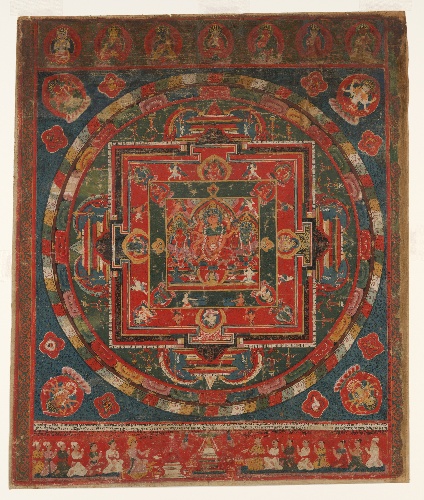
Date: dated to 1777 (Samvat 897)
Object type: Tangka
Classification: Paintings
Medium: Distemper on cloth
Culture: Nepal
Dimensions: Image: 33 3/4 × 28 1/2 in. (85.7 × 72.4 cm)
Framed: 52 1/2 × 38 1/4 × 1 5/8 in. (133.4 × 97.2 × 4.1 cm)
Department: Asian Art
Credit line: Gift of Stephen and Sharon Davies Collection, 2015
Accession year: 2015
Repository: Metropolitan Museum of Art, New York, NY
Tags: Bodhisattvas|Buddhism|Vajrapani|Goddess